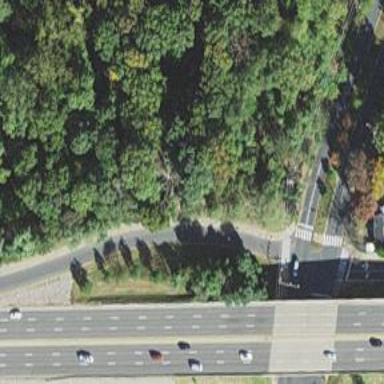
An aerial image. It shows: Trunk link highway with asphalt surface.